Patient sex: M
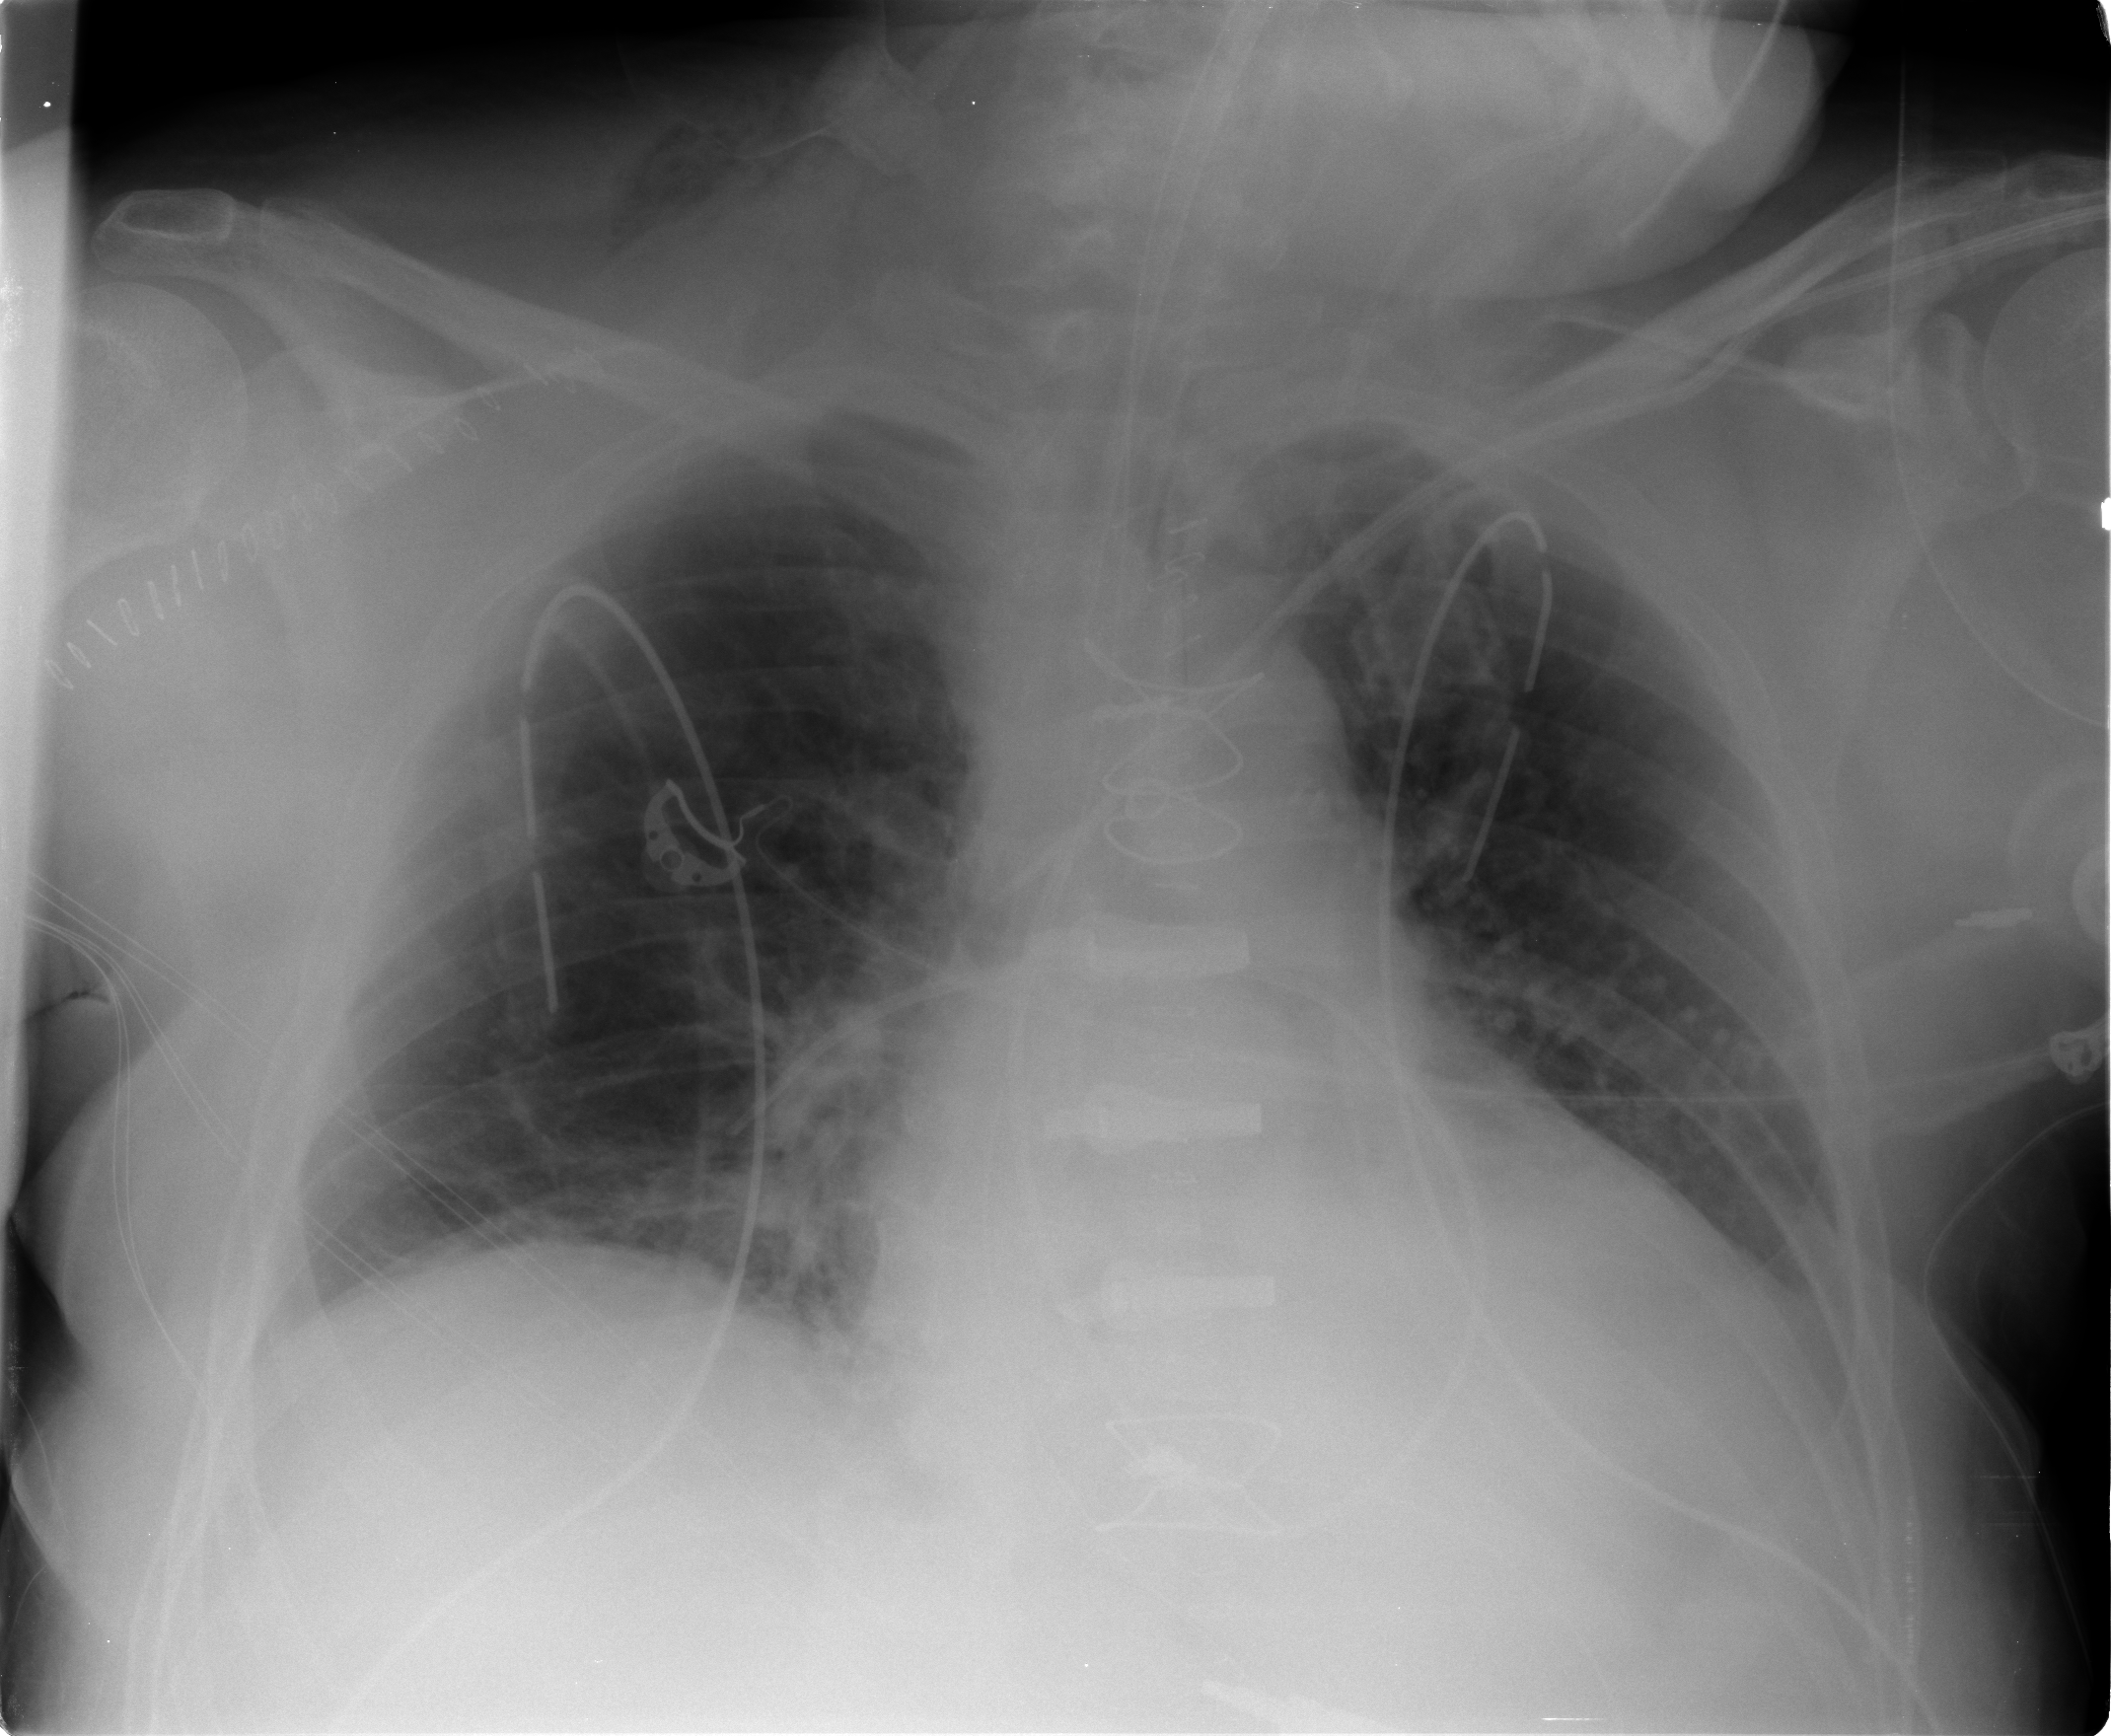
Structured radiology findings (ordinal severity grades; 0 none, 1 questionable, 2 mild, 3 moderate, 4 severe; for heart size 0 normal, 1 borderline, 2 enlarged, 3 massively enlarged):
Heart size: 0
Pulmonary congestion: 1
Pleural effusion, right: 1
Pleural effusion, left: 2
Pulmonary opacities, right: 0
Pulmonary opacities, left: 0
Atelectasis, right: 2
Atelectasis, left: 2